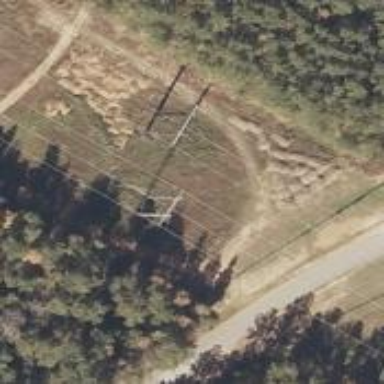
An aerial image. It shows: H-frame designed tower for power lines.